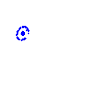
Particle: electron